Field crop: maize
Growth stage: 2
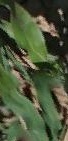
Species: maize